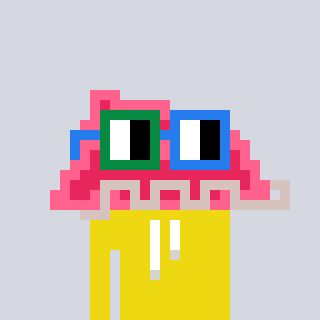
a pixel art character with square green and blue glasses, a retainer-shaped head and a yellow-colored body on a cool background